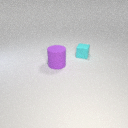
large purple rubber cylinder in front of small cyan rubber cube